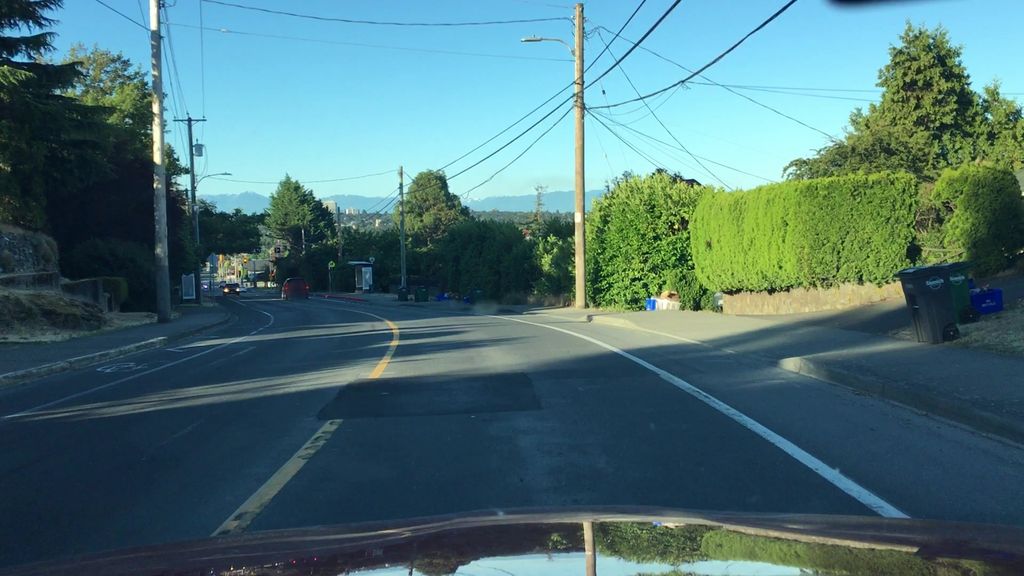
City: victoria